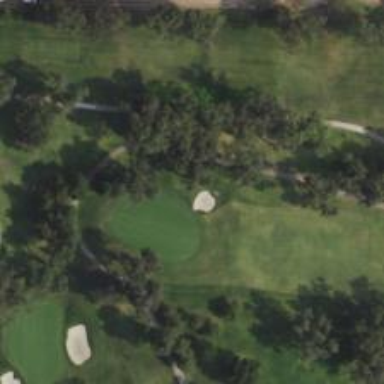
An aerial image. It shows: Golf hole.